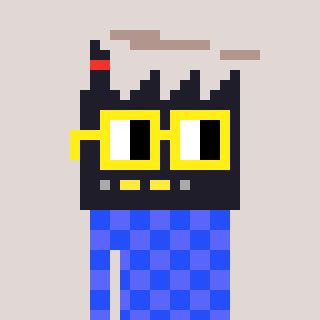
a pixel art character with square yellow glasses, a factory-shaped head and a purple-colored body on a warm background